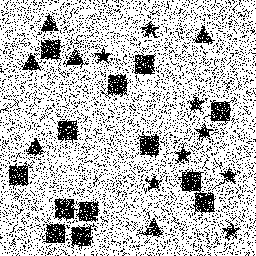
Squares: 13
Triangles: 6
Stars: 8
Total shapes: 27